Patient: sex M, age 71
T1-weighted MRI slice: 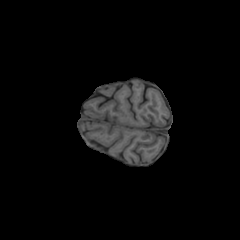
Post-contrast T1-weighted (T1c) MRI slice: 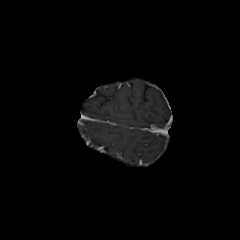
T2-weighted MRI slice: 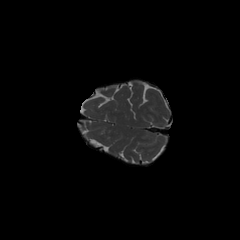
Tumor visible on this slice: no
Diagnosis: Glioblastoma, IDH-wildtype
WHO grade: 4